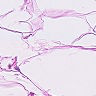
Metastatic tissue present: no